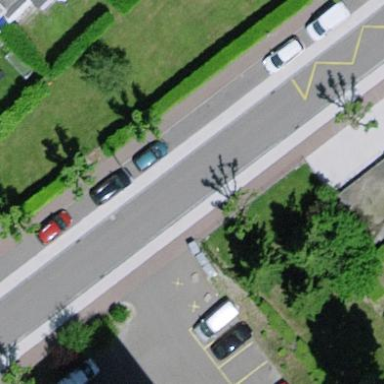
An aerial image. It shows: Parking available on the street side.